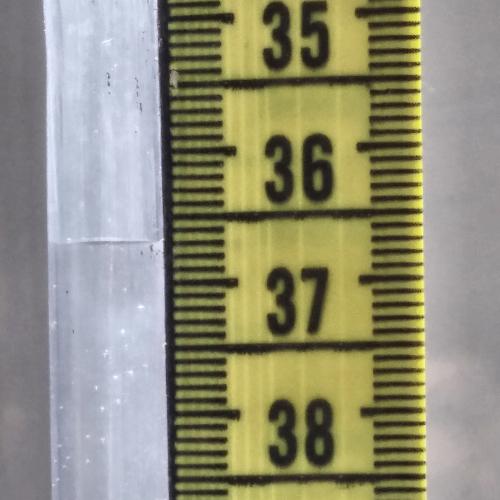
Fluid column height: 36.7 cm